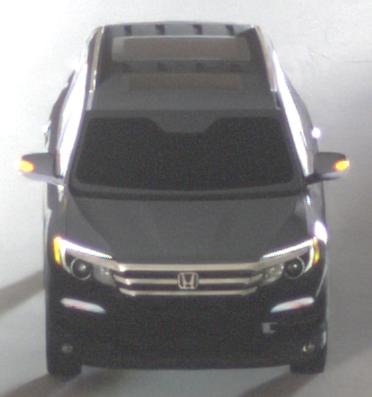
Make: Honda
Model: Pilot
Detailed model: 3
Model produced from: 2015
Model produced until: 2022
Doors: 5
Color: black
Road condition: dry road
Daytime: midday
Contrast: medium contrast